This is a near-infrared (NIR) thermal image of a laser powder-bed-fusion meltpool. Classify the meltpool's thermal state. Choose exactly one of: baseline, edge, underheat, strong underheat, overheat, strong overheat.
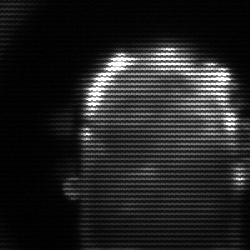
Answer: baseline